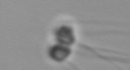
Label: Chaetoceros